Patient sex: M
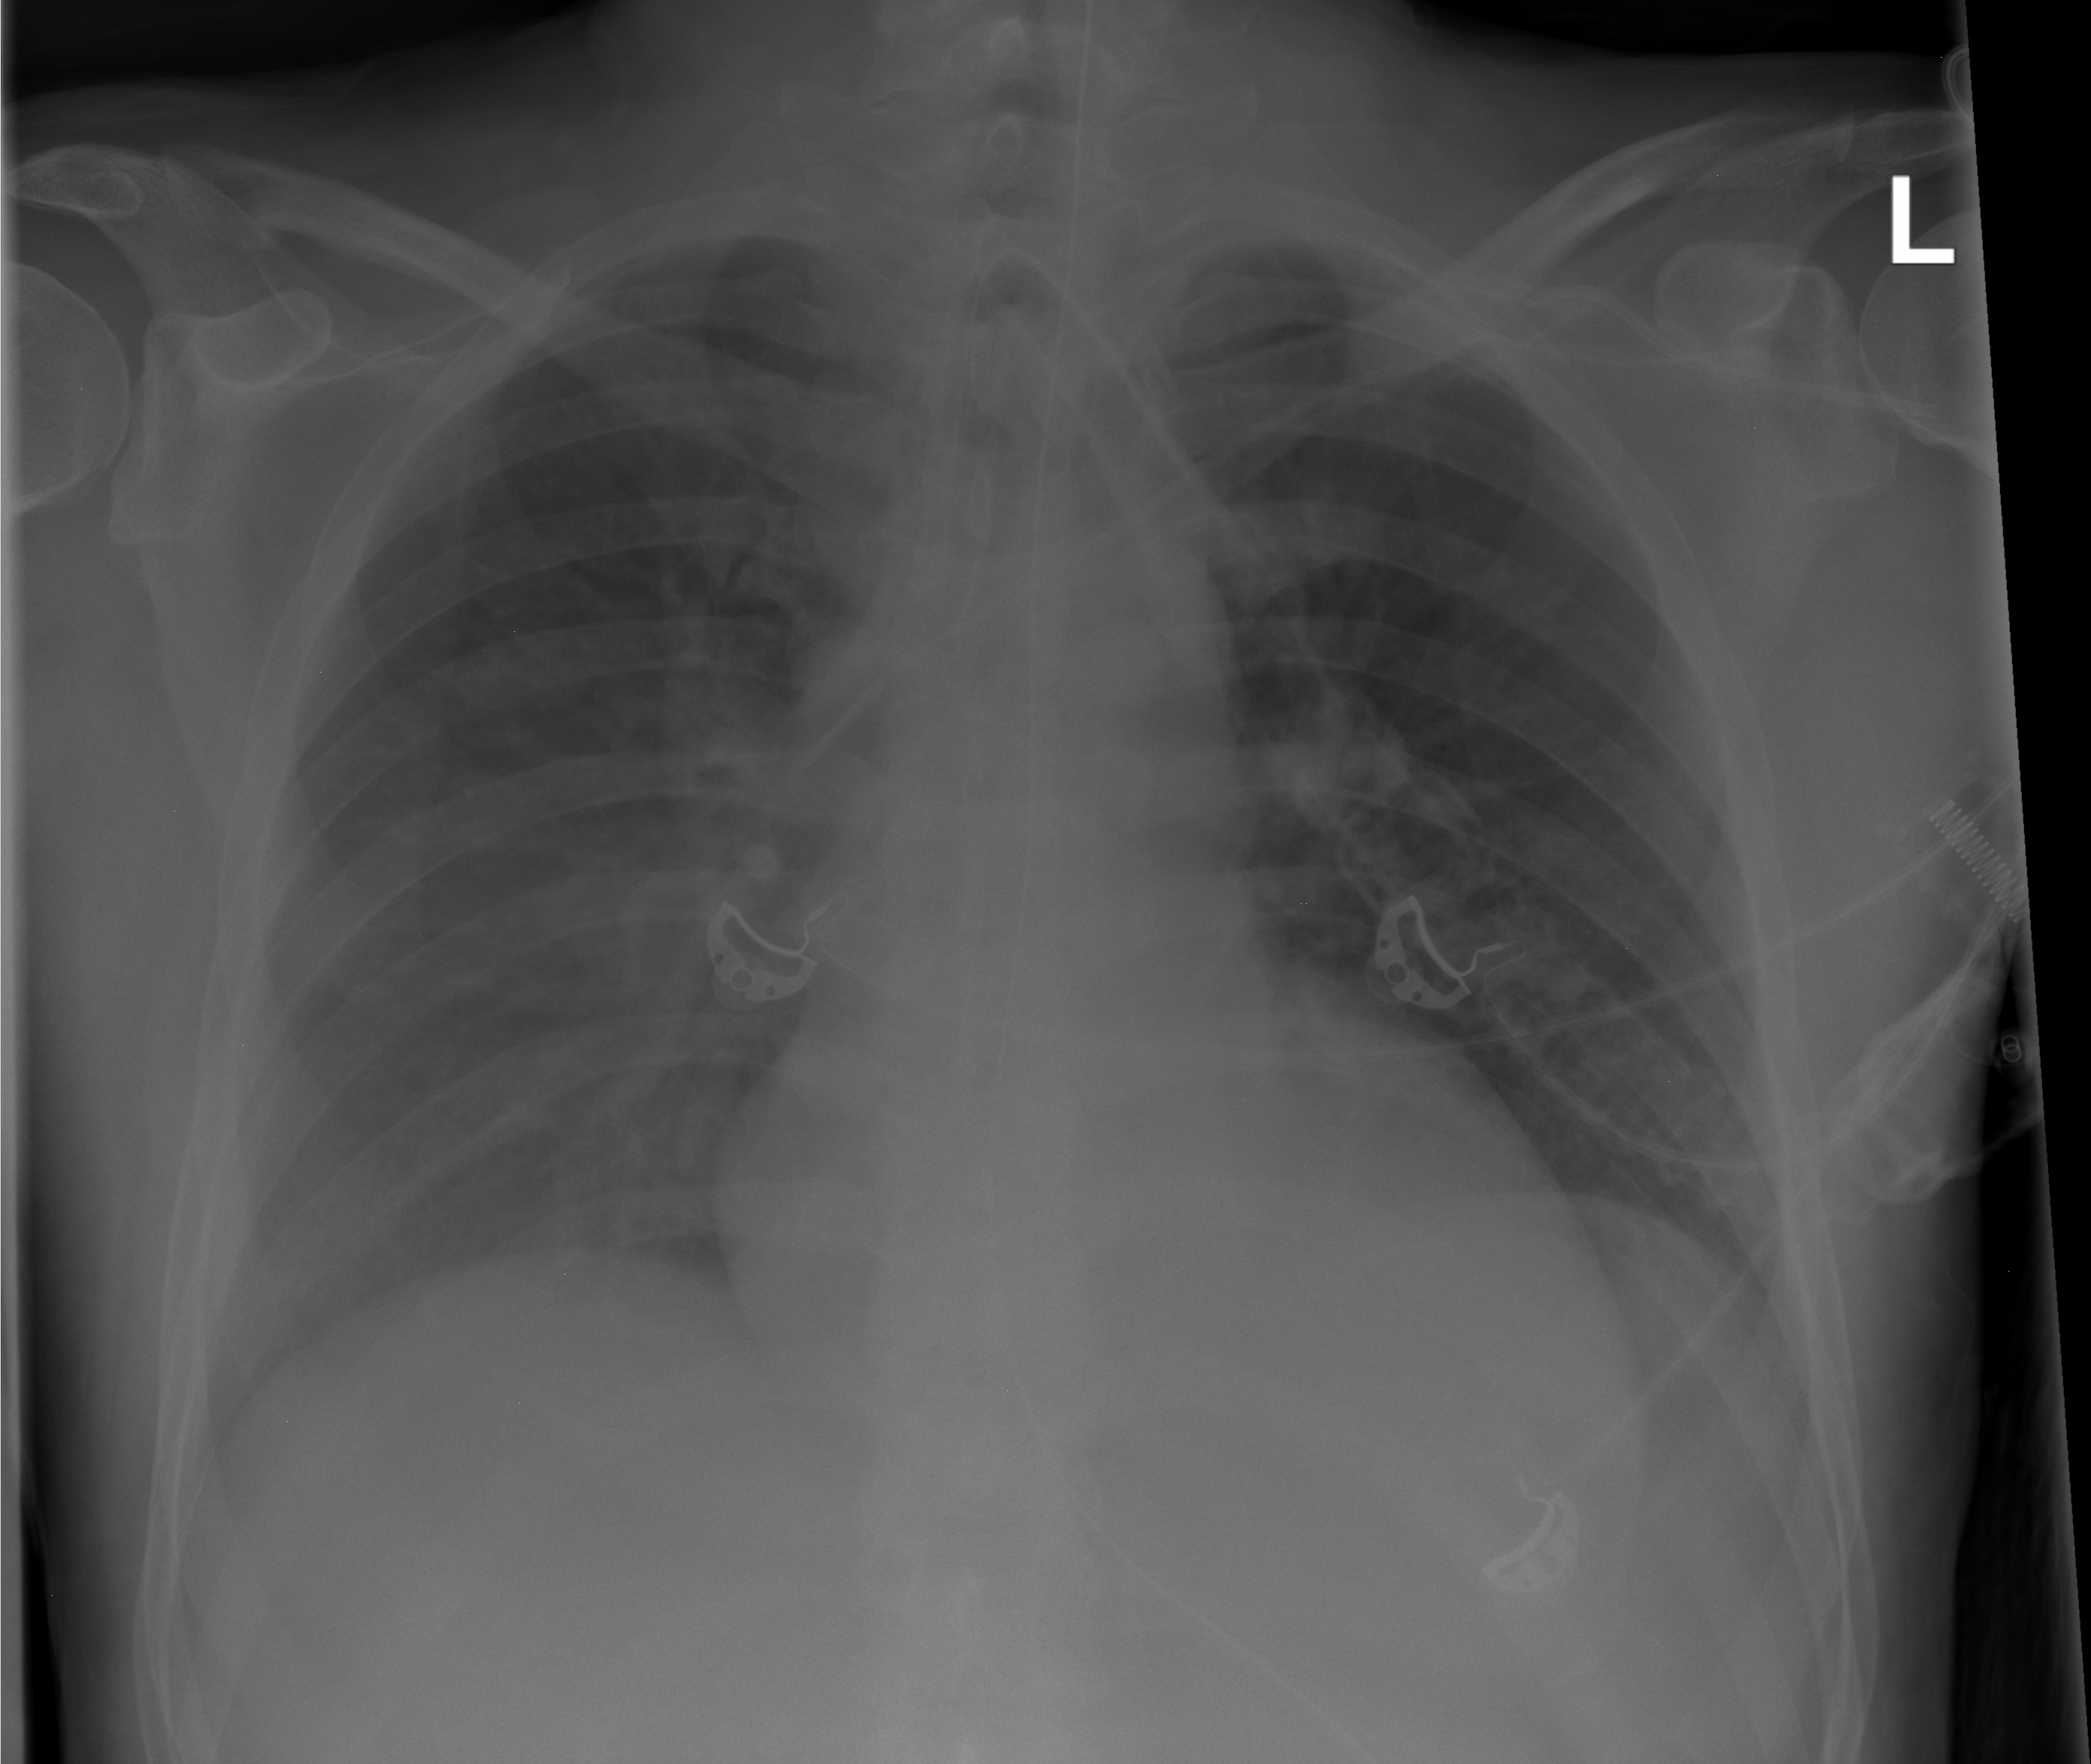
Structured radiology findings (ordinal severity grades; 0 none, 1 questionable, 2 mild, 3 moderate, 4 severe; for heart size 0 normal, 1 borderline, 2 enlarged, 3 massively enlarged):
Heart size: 2
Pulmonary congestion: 2
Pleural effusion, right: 3
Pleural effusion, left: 0
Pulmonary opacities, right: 0
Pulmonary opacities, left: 0
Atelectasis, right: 3
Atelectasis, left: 0